Aerial crown-view tile of a tropical tree (Barro Colorado Island, Panama), acquired 20241014:
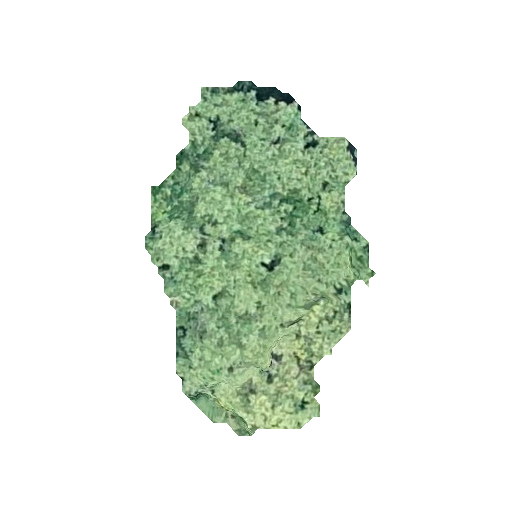
Species: Hieronyma alchorneoides
GBIF accepted scientific name: Hieronyma alchorneoides
Crown area: 85.556 m²